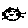
Label: cat